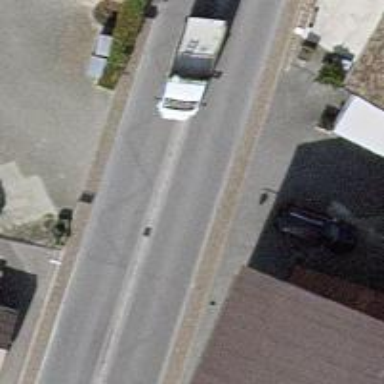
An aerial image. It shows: Public transport stop position.